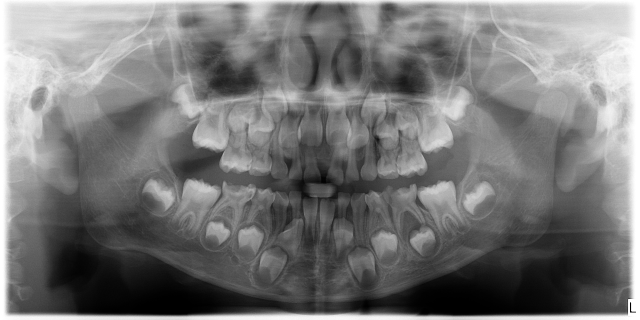
child